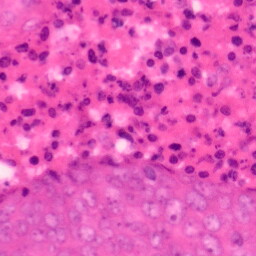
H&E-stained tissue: Colon